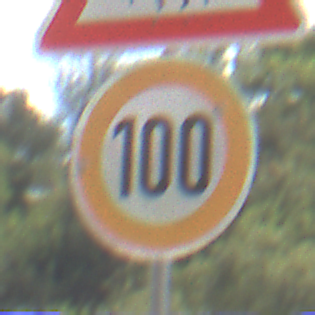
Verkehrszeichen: Geschwindigkeit100
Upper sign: ReiterRechts
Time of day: Midday
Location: Outdoor (Nature)
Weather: PartlyCloudy
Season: NotSpecified
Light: Natural